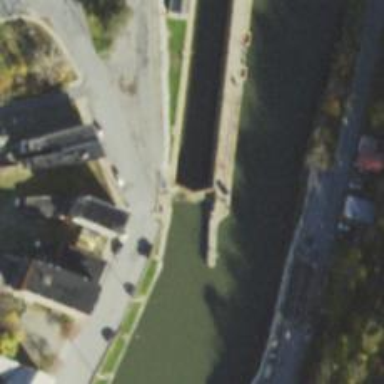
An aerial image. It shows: Lock gate along waterway.